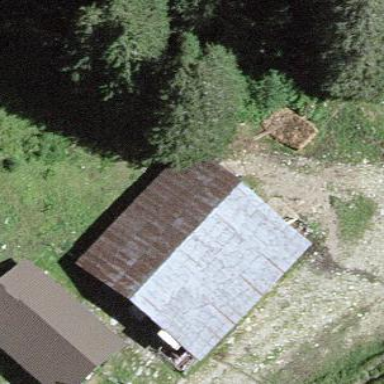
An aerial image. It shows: Stable building.